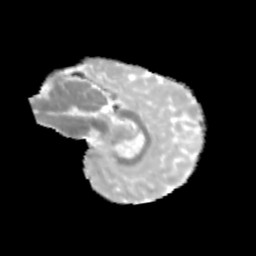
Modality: MD
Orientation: sagittal
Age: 12
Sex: male
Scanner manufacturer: siemens
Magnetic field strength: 3 T
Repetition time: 3.8 s
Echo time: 0.07 s